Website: ulta-beauty
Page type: billing-address
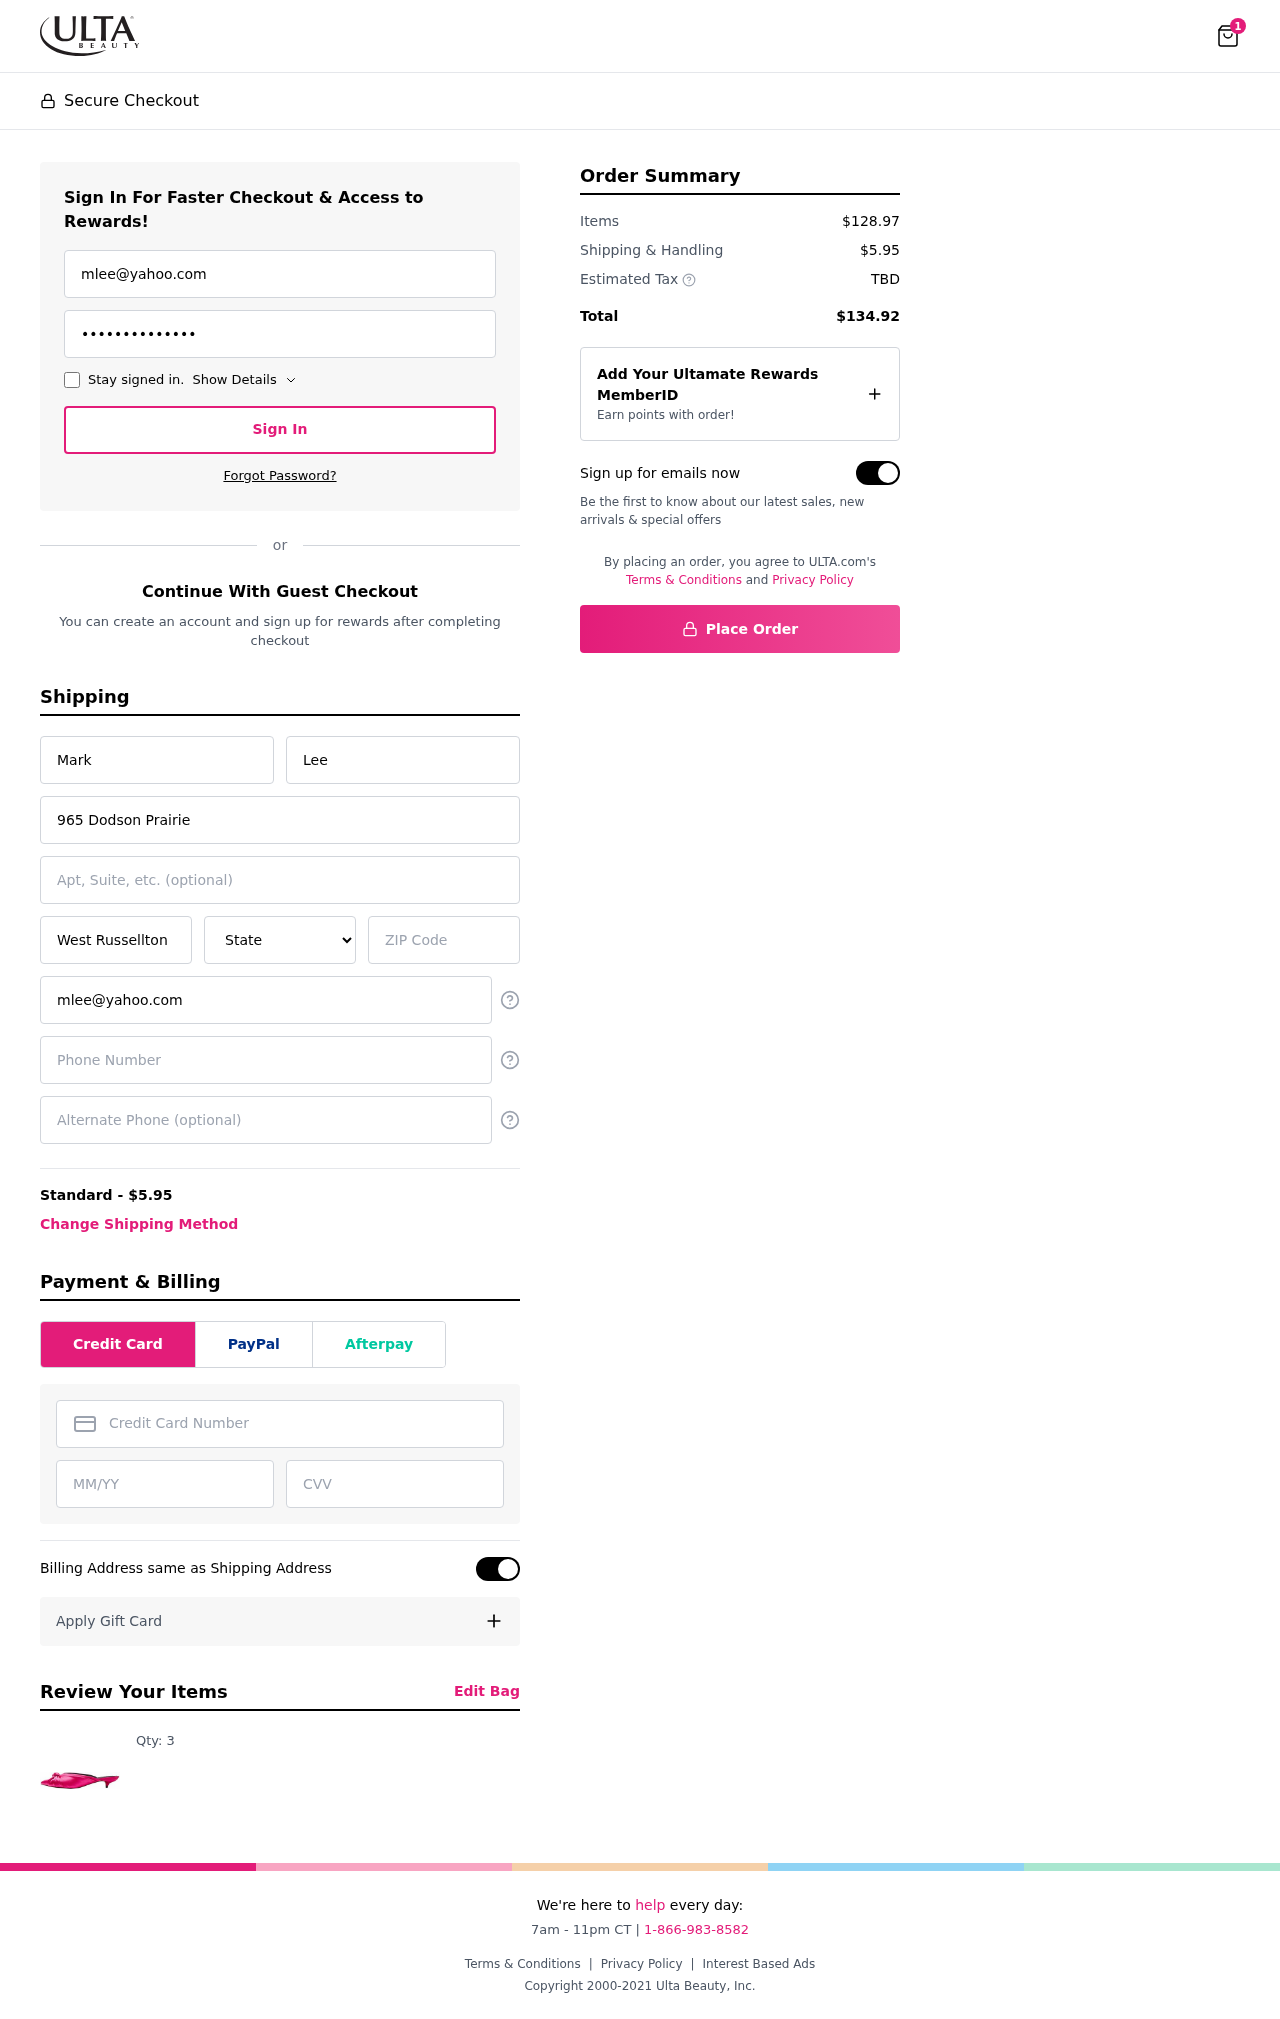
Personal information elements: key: PII_STATE
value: Alabama
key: PII_EMAIL
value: mlee@yahoo.com
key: PII_FIRSTNAME
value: Mark
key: PII_LASTNAME
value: Lee
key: PII_STREET
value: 965 Dodson Prairie
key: PII_CITY
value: West Russellton
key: PII_POSTCODE
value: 45978
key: PII_PHONE
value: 7844831393
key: PII_ALT_PHONE
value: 8498423007
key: PII_CARD_NUMBER
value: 6537 7709 6783 3614
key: PII_CARD_EXPIRY
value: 04/26
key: PII_CARD_CVV
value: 355
Product elements: key: PRODUCT1_QUANTITY
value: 3
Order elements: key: ORDER_NUM_ITEMS
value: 1
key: ORDER_SHIPPING_COST
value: $5.95
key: ORDER_SUBTOTAL
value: $128.97
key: ORDER_TOTAL
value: $134.92